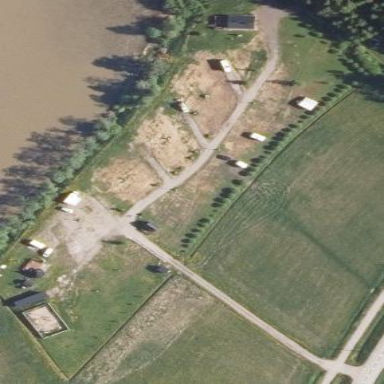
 and playground. It also offers permanent camping options."